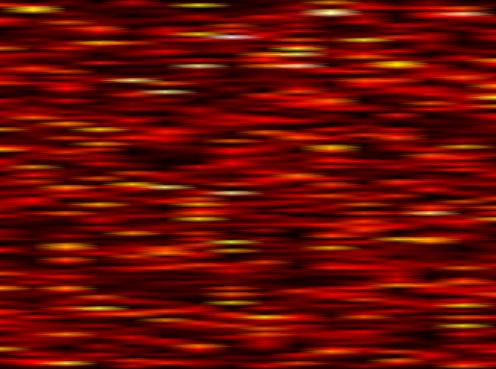
Label: OFDM